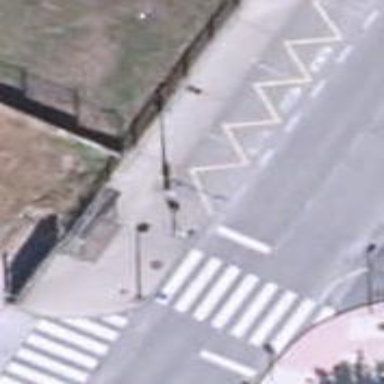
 serving as platform for public transportation."